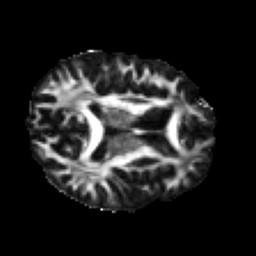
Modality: FA
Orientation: axial
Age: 48
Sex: male
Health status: healthy
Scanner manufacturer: philips
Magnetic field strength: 3 T
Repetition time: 4.378 s
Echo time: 0.09797 s